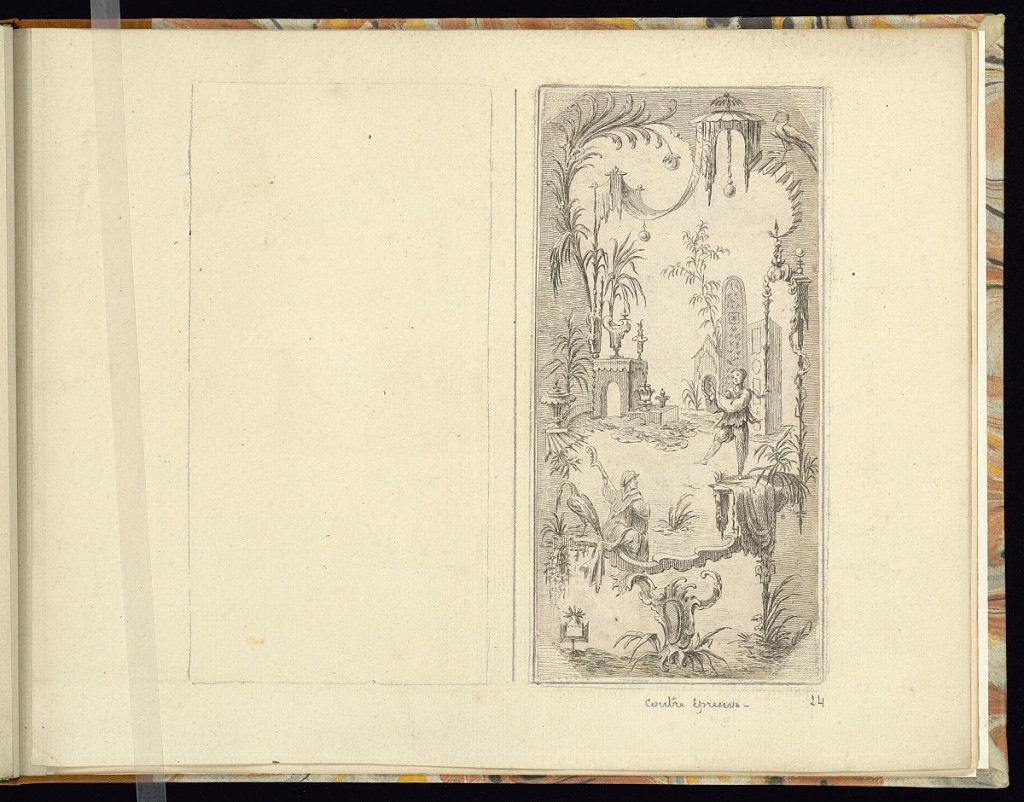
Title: Panel Design
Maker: Bellay, French, active from 1734
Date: ca.1734-49
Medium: Etching and engraving: counterproof on laid paper
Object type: Print
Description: A counterproof of a print from this series, plate 16 (1921-6-490-20). A design for an ornamental panel featuring rococo and chinoiserie motifs with an ornately decorated frame of leaves, c-scrolls, rinceaux, fleurons, a cartouche, drapery, vases, canopies, birds, balls, and leafy branches. In the center, two figures play musical instruments (a tambourine and a string instrument) with fantastical structures, screens, and vases in the background. The edges of the print are missing but are drawn with graphite.